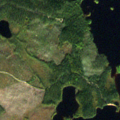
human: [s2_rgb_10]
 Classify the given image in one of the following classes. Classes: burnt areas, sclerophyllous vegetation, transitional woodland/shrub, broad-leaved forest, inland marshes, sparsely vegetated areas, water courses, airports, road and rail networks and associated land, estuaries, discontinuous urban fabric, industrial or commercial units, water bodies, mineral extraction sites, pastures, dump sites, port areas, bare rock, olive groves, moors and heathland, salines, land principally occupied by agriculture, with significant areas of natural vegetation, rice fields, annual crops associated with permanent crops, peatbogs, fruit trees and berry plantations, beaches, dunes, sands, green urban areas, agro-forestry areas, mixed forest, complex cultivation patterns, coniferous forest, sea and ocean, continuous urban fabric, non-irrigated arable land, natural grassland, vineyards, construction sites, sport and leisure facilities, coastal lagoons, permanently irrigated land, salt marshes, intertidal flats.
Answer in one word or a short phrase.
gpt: coniferous forest, transitional woodland/shrub, water bodies